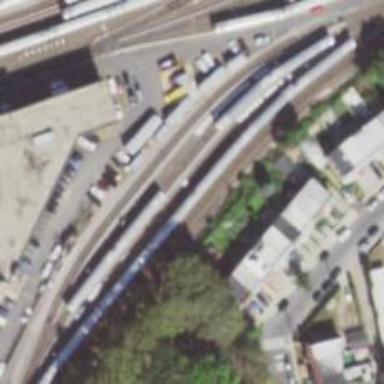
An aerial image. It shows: Electrified railway yard with rail tracks.